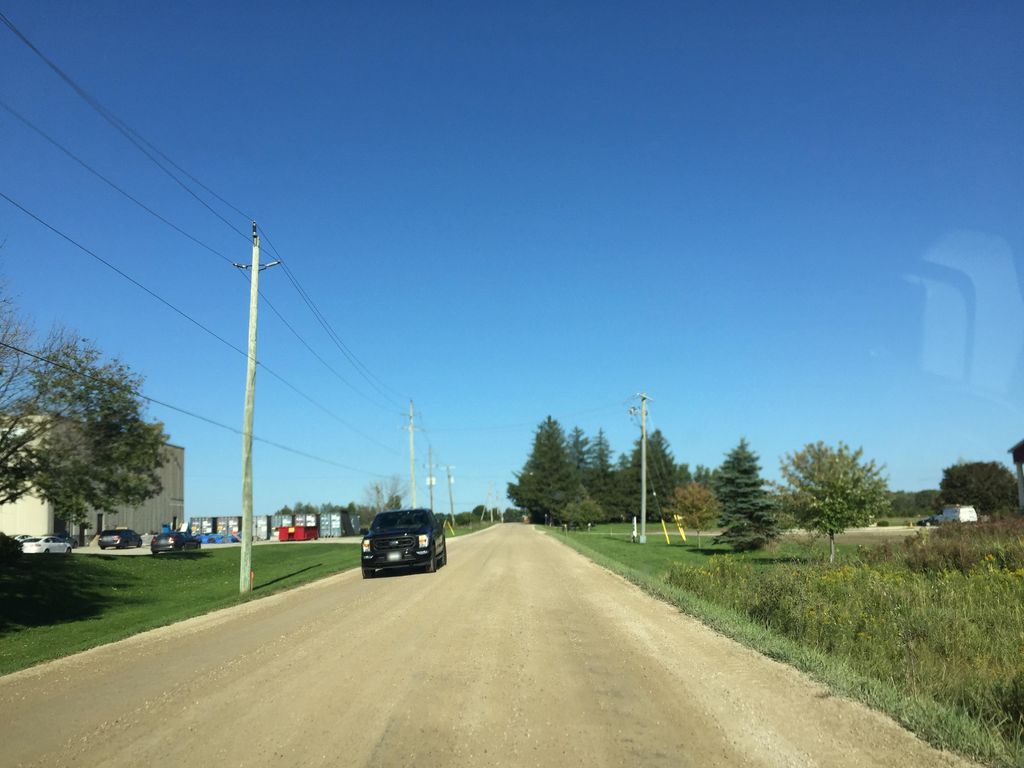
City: kitchener-waterloo